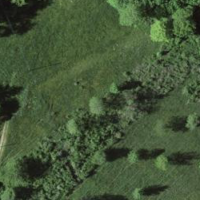
EUNIS habitat code: 25
Species observed at this site:
Pseudochorthippus parallelus
Maniola jurtina
Gryllus campestris
Roeseliana roeselii